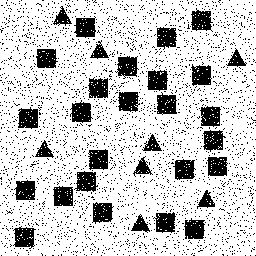
Squares: 24
Triangles: 8
Stars: 0
Total shapes: 32